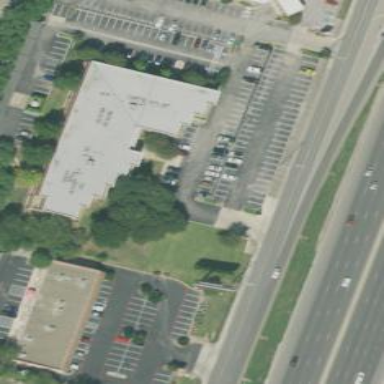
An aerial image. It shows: Office building.